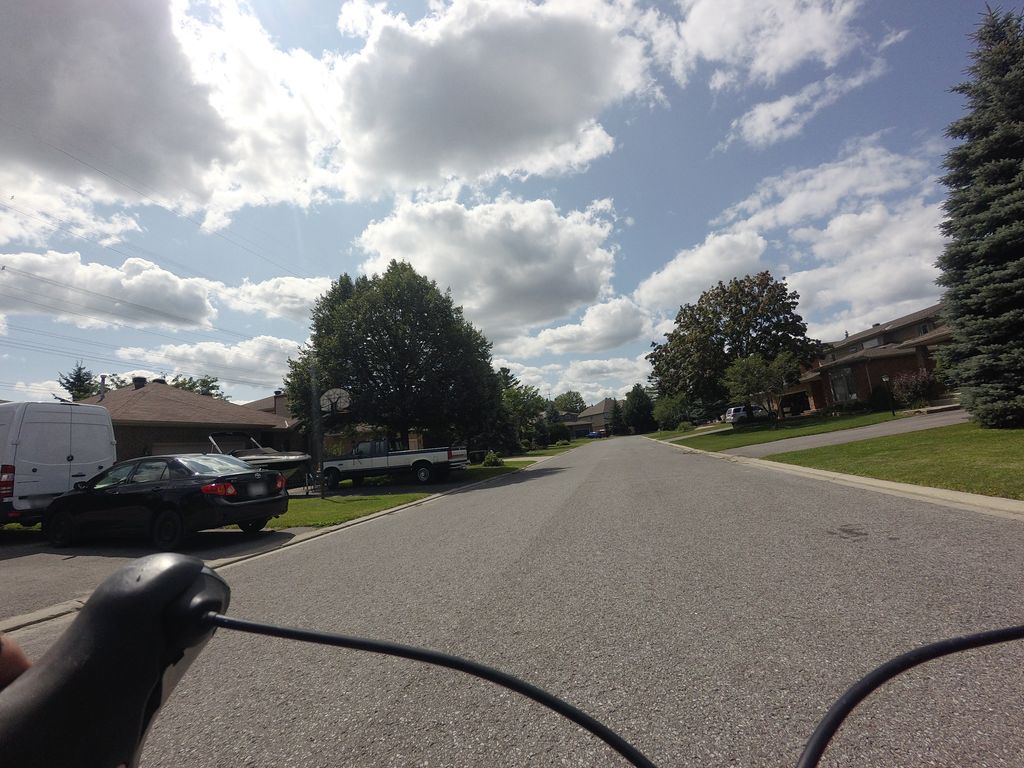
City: ottawa-gatineau